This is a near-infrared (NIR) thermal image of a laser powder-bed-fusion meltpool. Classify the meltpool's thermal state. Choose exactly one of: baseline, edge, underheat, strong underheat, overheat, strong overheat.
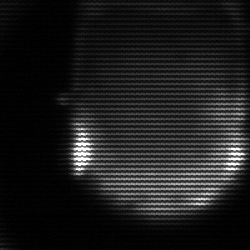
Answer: edge